Aerial crown-view tile of a tropical tree (Barro Colorado Island, Panama), acquired 20250414:
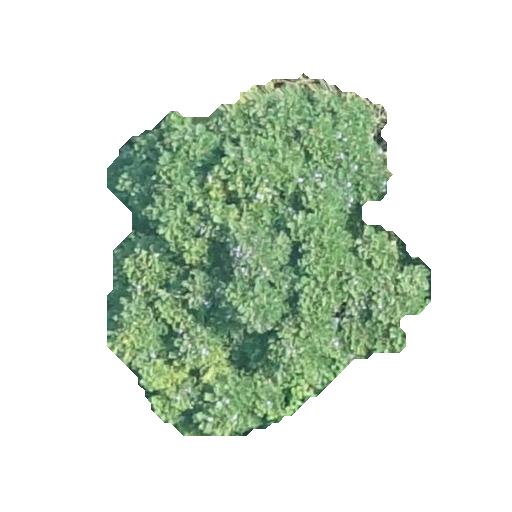
Species: Jacaranda copaia
GBIF accepted scientific name: Jacaranda copaia
Crown area: 123.567 m²